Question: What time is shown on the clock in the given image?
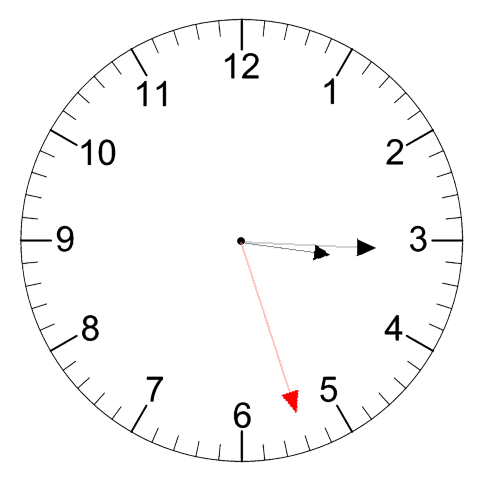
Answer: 03:15:27